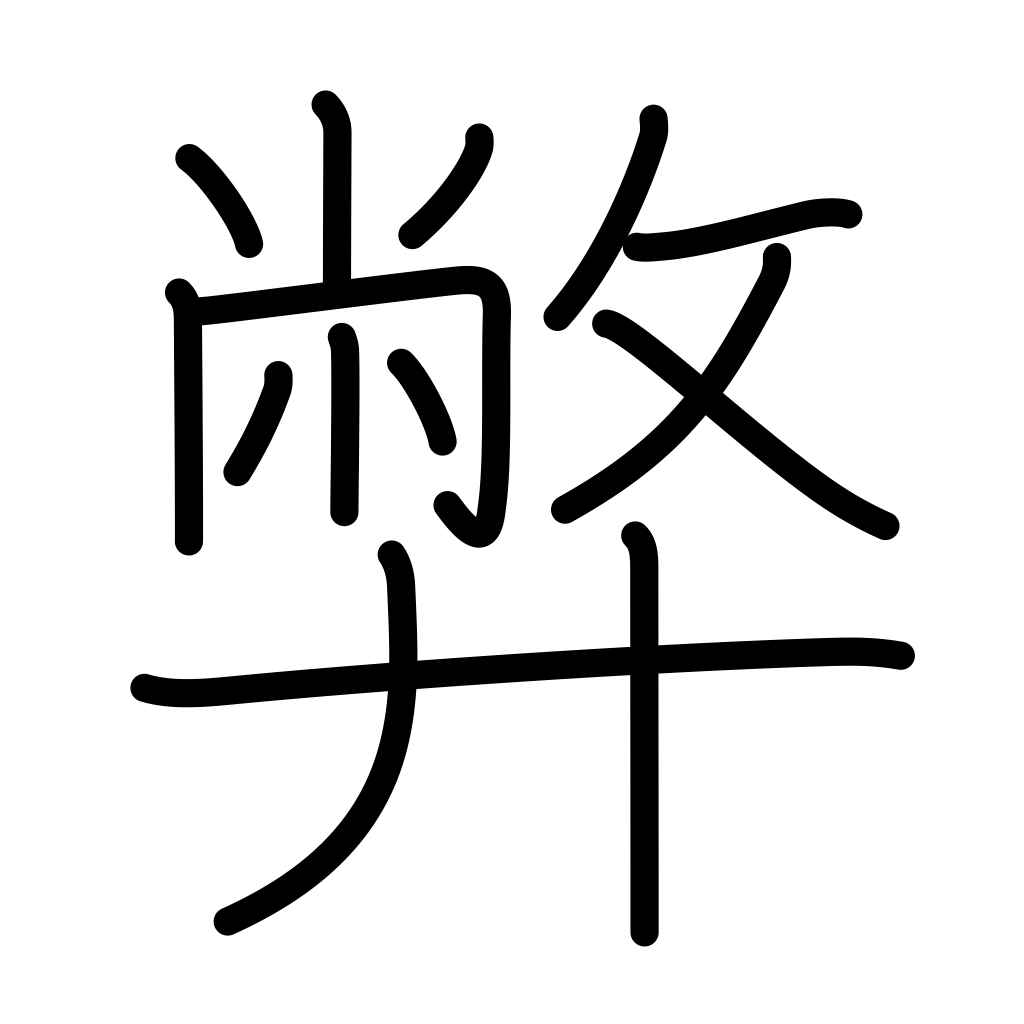
Meaning: abuse, evil, vice, breakage